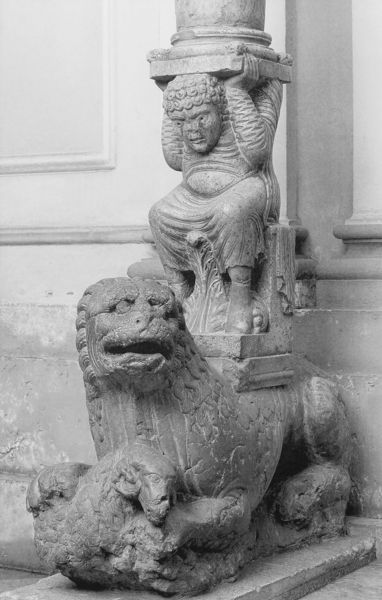
Titel: Dom S. Giorgio in Ferrara
Standort: Ferrara, Dom S. Giorgio (EU - I - Emilia-Romagna)
Schlagwörter: kopf, mann, vogel, grau, marmor, nase, stützen, säule, gebäude, haus, tier, tiere, wand, augen, mensch, sockel, stein, tragen, horn, innenraum, feld, auge, locken, schulter, reiter, skulptur, gewicht, mauer, thron, kraft, granit, foto, eingang, stütze, lamm, schaf, photo, atlant, beute, maul, greif, löwe, schnautze, basis, bock, ziege, ungeheuer, apotropäisch, römisch, mamor, kassette, bildhauerarbeit, fotorafie, phallus, atlas, atlasfigur